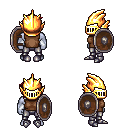
a pixel art fantasy rpg character, male body template, dark elf, purple skin, brown sleeveless shirt, metal pants, brunette pixie cut hairstyle, gold helm, white cloth bracers, metal boots, shield, four views (front, back, left, right), 2x2 character sprite sheet, small pixel art, hard edges, no anti-aliasing